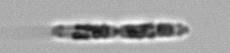
Label: Cerataulina_pelagica